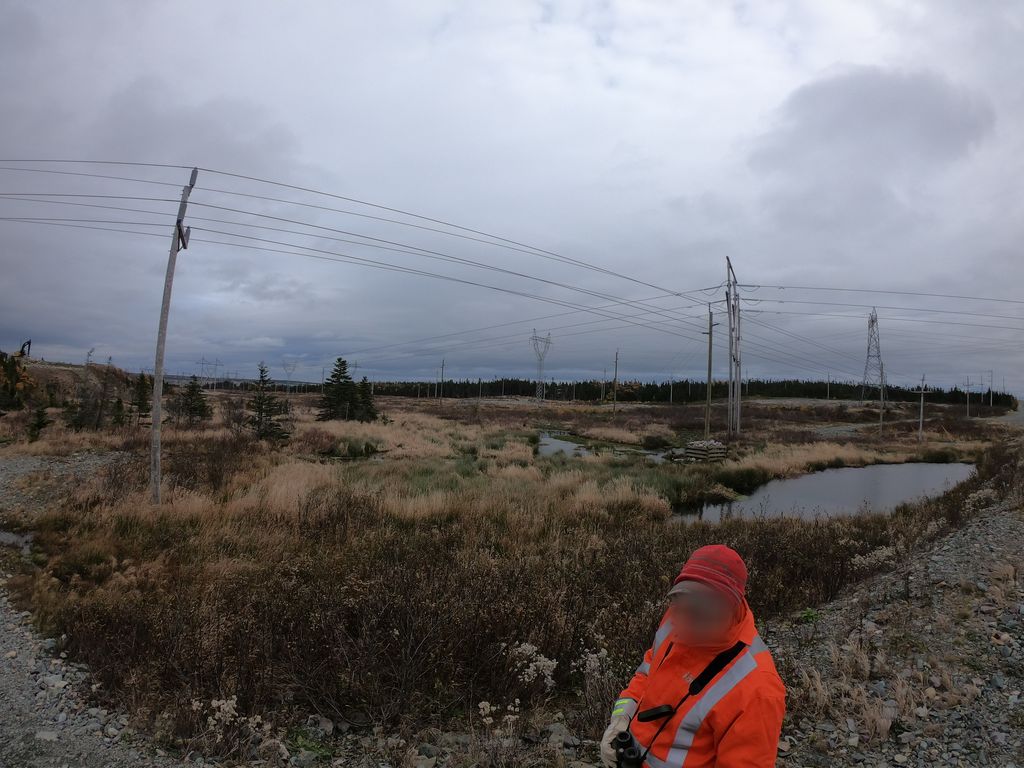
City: st_johns